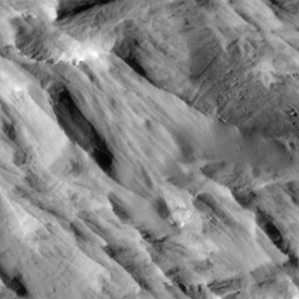
Label: non_frost